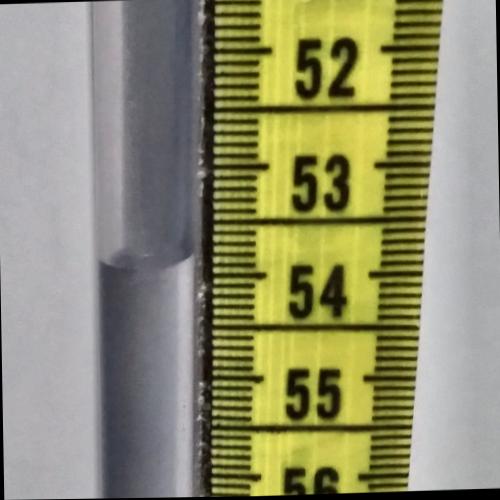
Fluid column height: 53.8 cm